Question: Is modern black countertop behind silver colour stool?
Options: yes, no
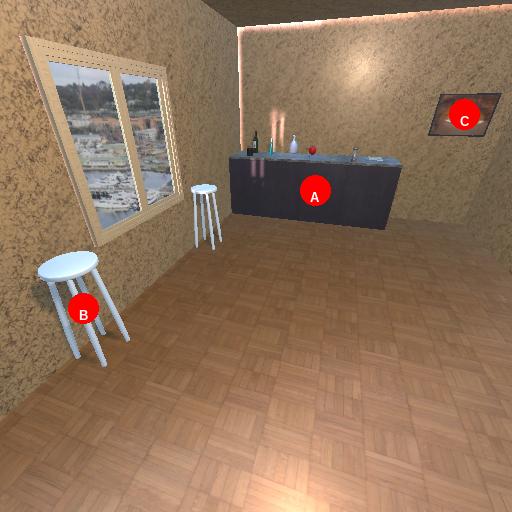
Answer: yes